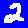
Digit: 2